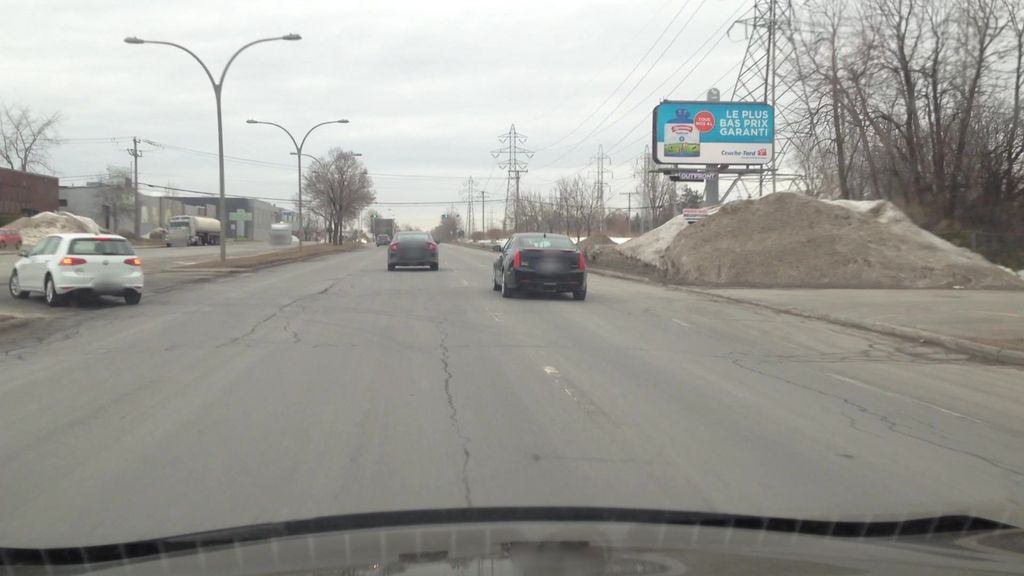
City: montreal